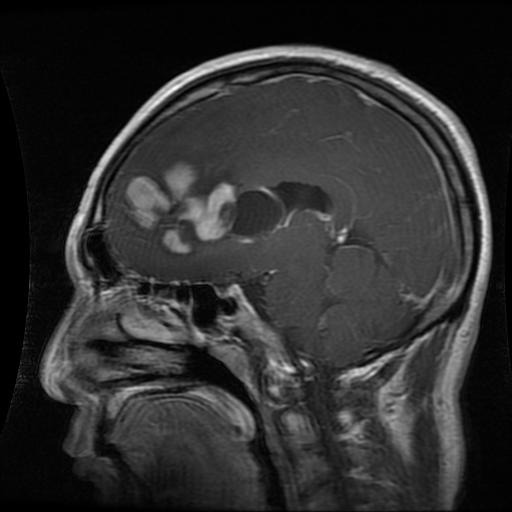
Label: glioma